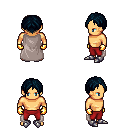
a pixel art fantasy rpg character, male body template, human, tanned skin, gray cape, red pants, raven parted hairstyle, gold gloves, metal boots, four views (front, back, left, right), 2x2 character sprite sheet, small pixel art, hard edges, no anti-aliasing